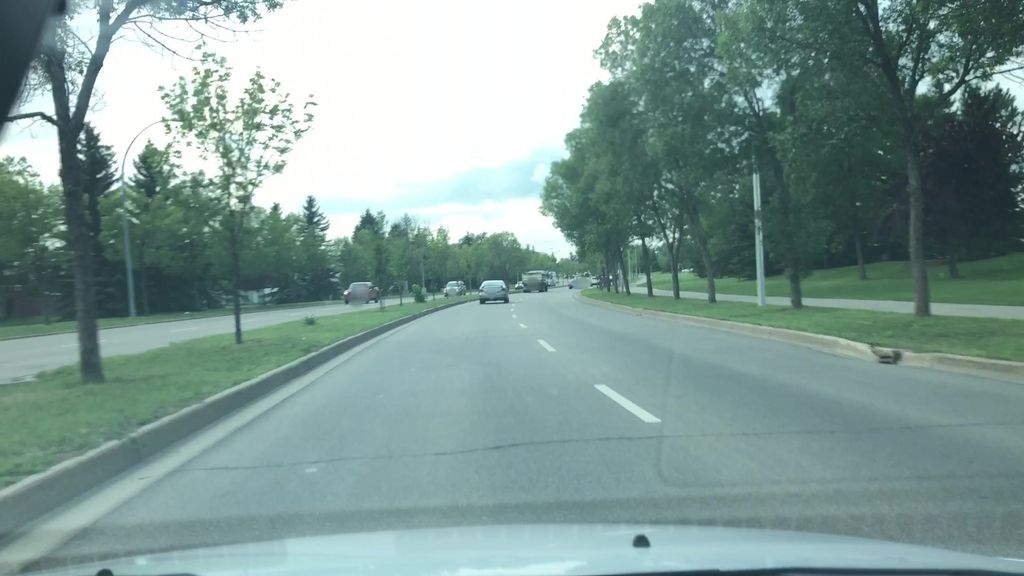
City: edmonton